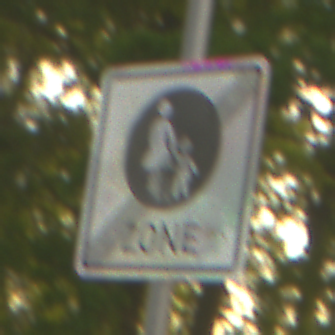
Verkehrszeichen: EndeFussgaengerzone
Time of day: SunriseSunset
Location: Outdoor (RoadRail)
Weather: Clear
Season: NotSpecified
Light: Natural